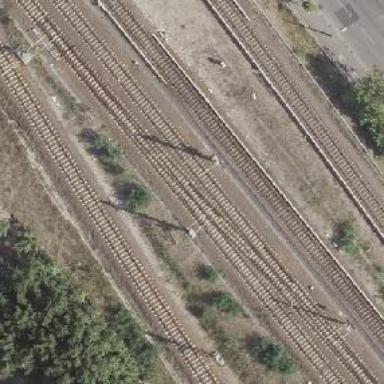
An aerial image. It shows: Catenary mast for power lines.